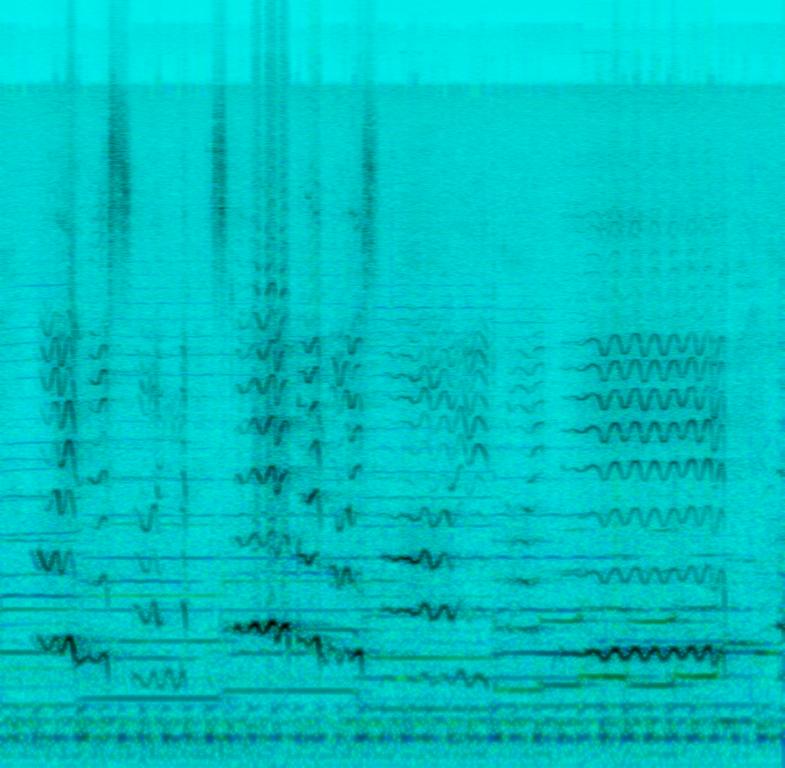
A female vocalist sings this soprano solo. The tempo is slow with a classic orchestral accompaniment of violin harmony, an intense incessant cello melody, brass instrument and organ. The song is an intense, emotional, beseeching, sad, and imploring classic opera .